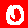
Digit: 0